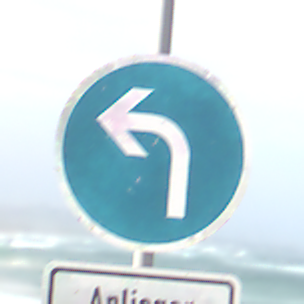
Verkehrszeichen: VorgeschriebeneFahrtrichtungLinks
Zusatzzeichen unten: PersonengruppenFrei2
Umgebung: Outdoor, Suburban
Tageszeit: MorningAfternoon
Wetter: PartlyCloudy
Licht: Natural
Jahreszeit: NotSpecified
Kontrast: HighContrast